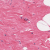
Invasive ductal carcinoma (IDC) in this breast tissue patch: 0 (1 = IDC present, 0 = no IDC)